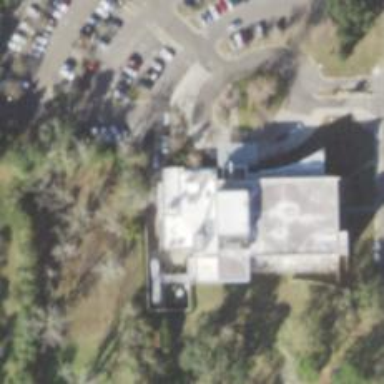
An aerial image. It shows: Healthcare clinic.